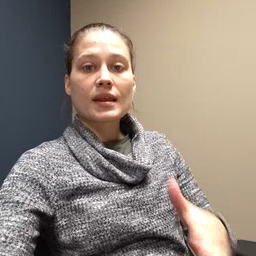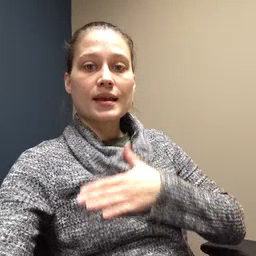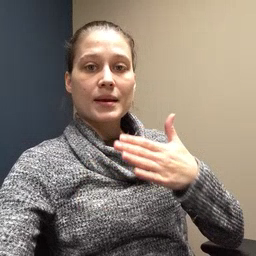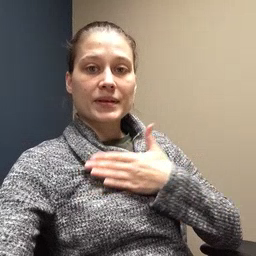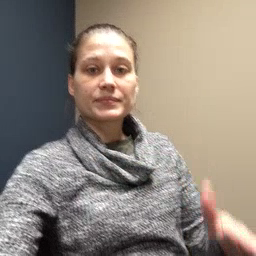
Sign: happy